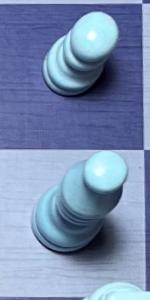
Label: Bishop_White